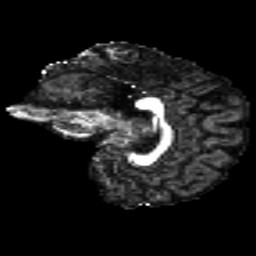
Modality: FA
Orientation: sagittal
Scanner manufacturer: siemens
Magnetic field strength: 3 T
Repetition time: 4.16 s
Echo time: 0.0806 s